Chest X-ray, PA view. Patient: 45 years old, sex F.
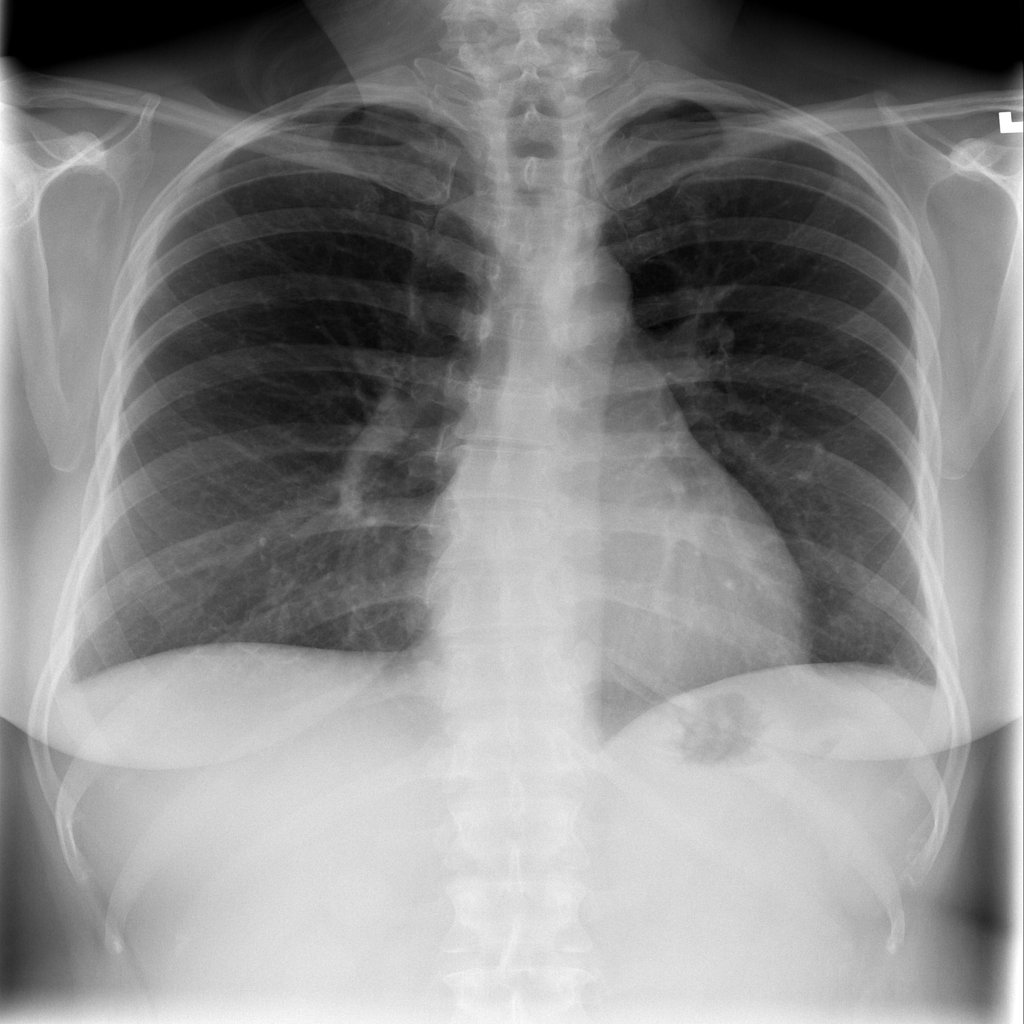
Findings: No Finding